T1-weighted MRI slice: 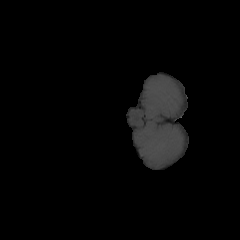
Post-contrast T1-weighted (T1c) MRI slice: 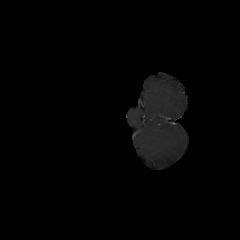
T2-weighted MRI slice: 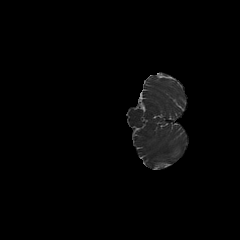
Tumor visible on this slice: no